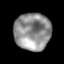
Tissue: lung
Cell type: Myeloid cells
Senescence score: 0.5909
Nuclear area (px): 1327
Mean DAPI intensity: 144.448